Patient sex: M
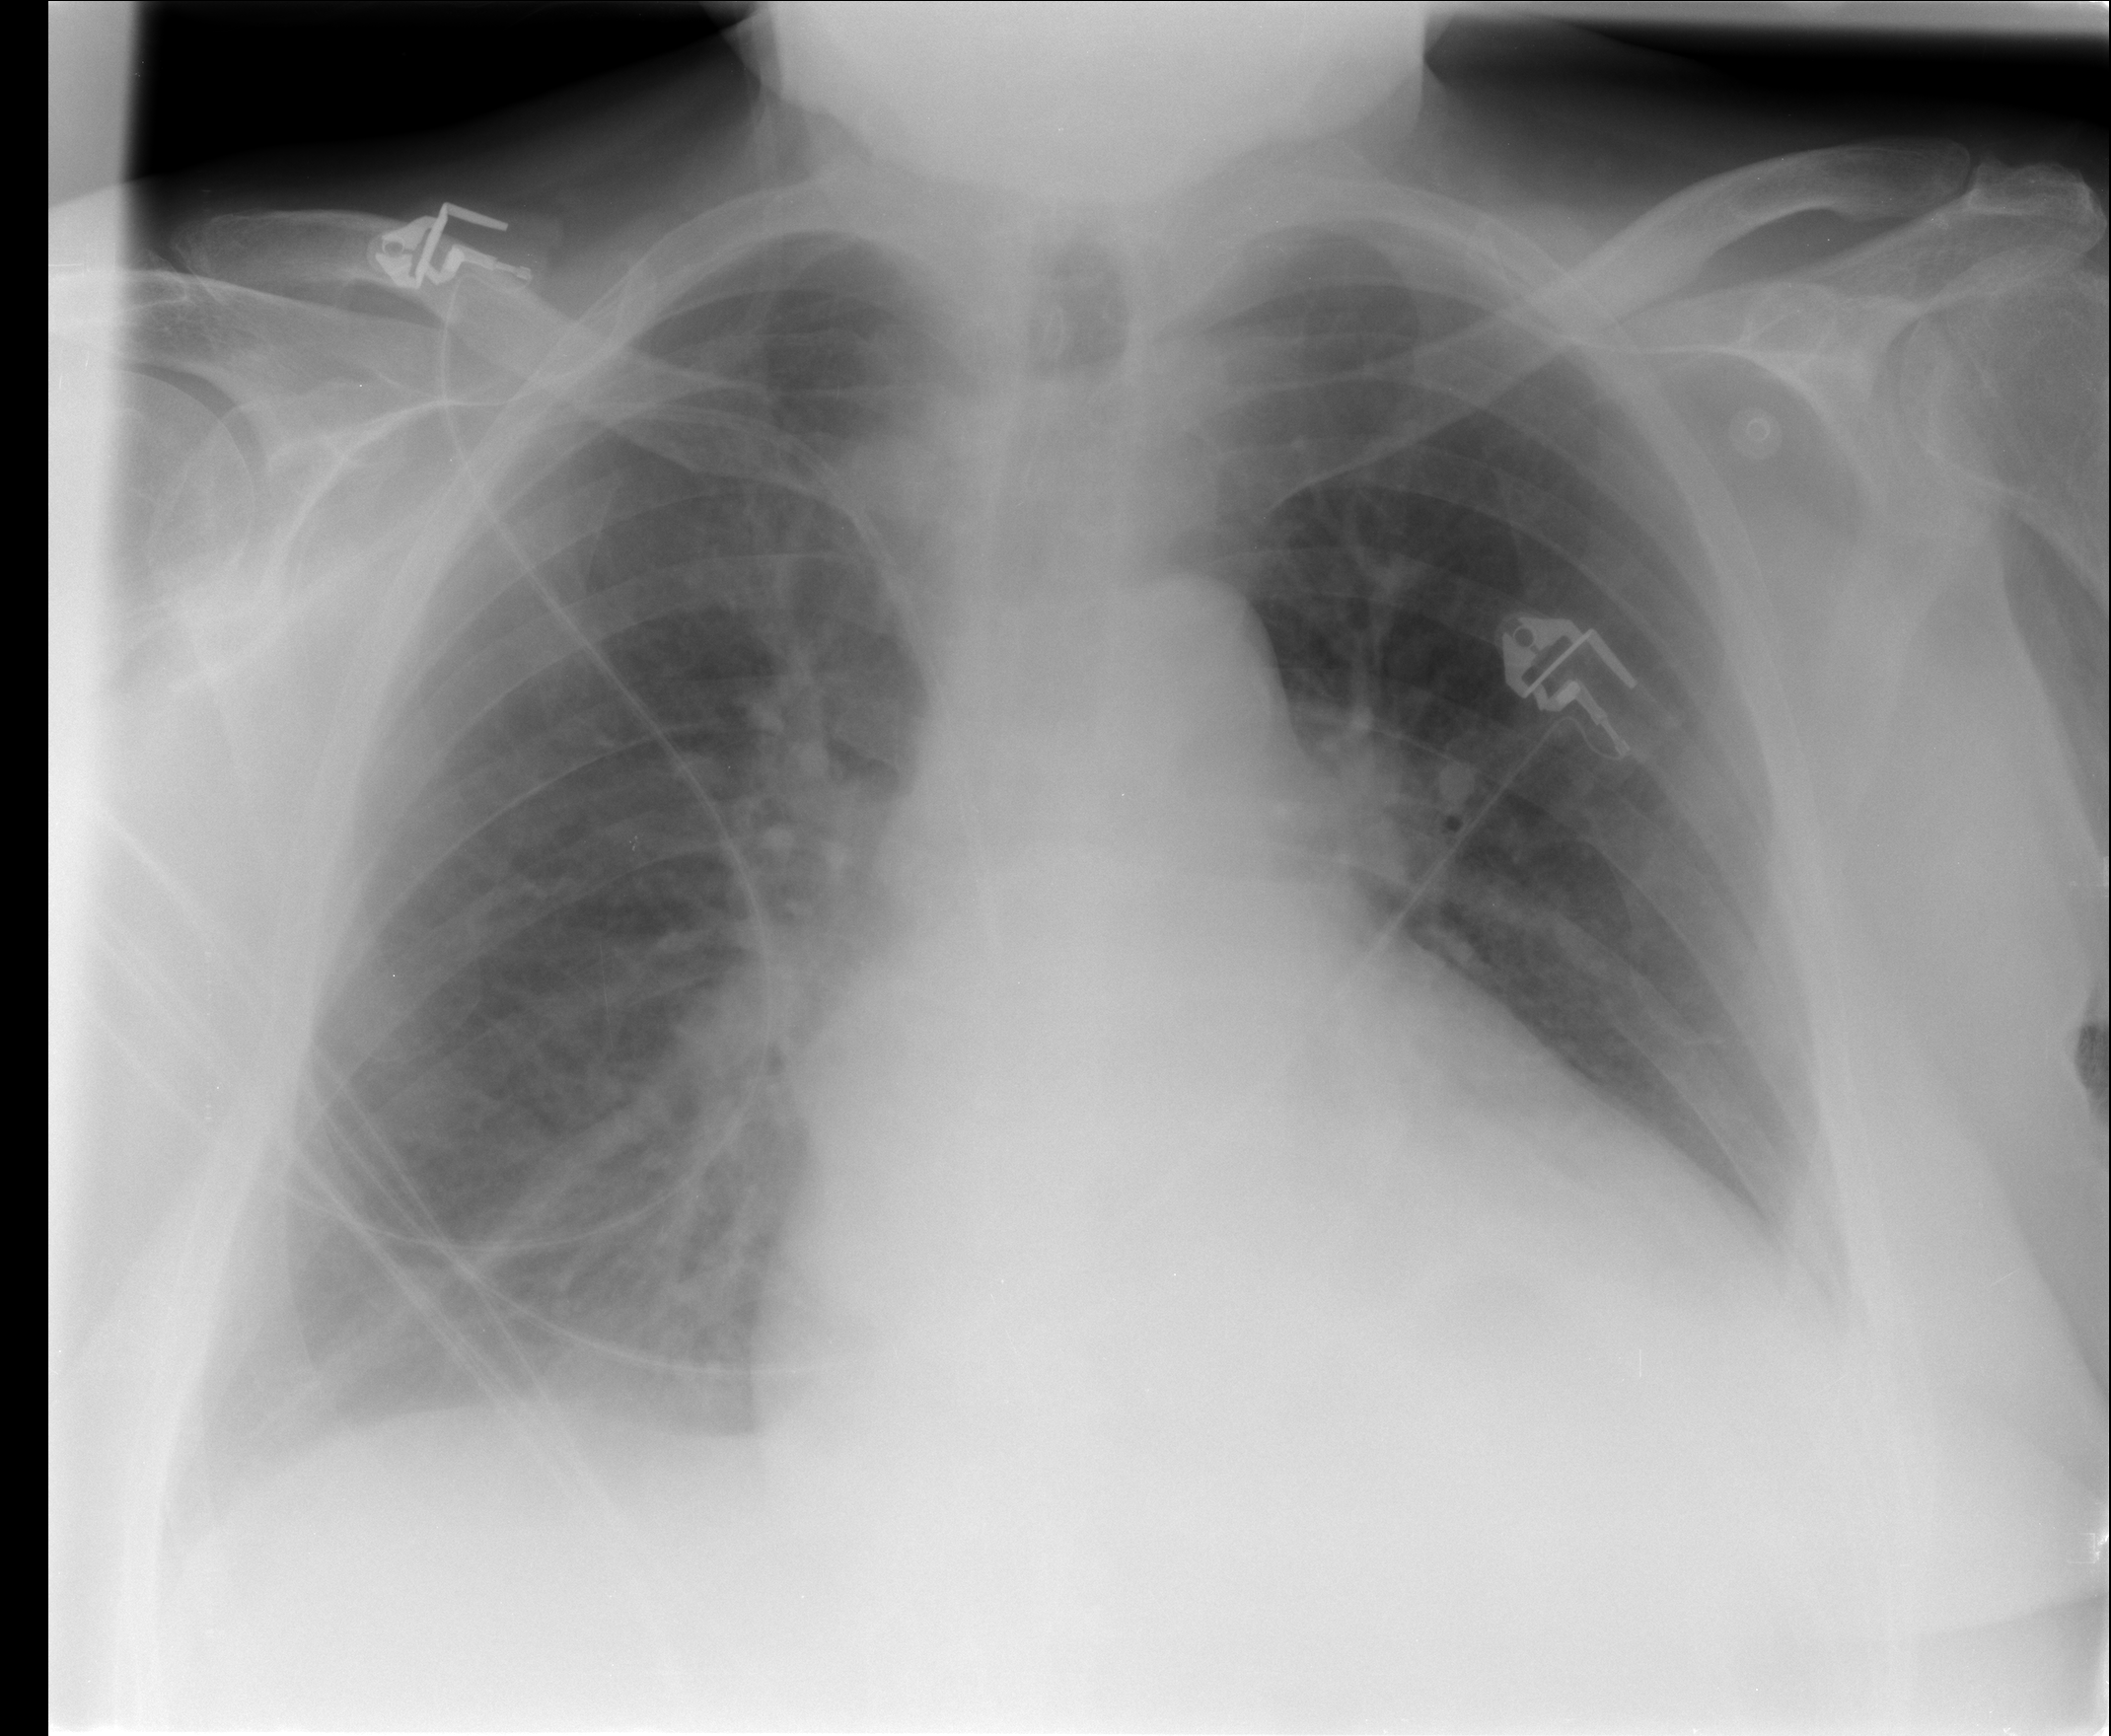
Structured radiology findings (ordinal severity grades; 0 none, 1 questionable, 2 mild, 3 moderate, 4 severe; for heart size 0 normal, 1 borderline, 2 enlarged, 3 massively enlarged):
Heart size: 3
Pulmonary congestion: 0
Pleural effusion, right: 2
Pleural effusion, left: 2
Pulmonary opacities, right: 2
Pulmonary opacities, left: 0
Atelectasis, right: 2
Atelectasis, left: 2